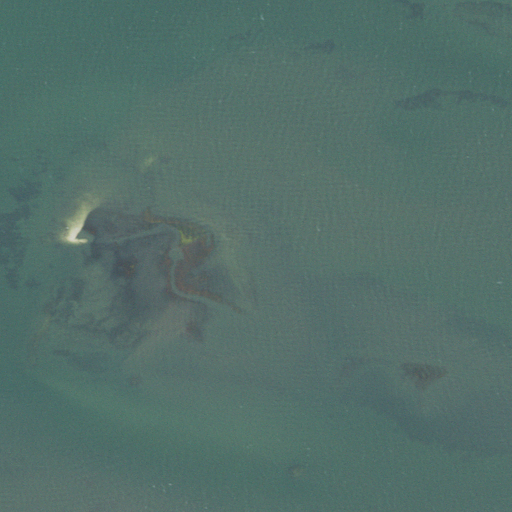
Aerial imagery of island in North Carolina named Sam Winter Lump containing open water and herbaceous wetlands